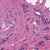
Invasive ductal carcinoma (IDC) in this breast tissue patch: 1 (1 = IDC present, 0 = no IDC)